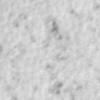
Label: no_change